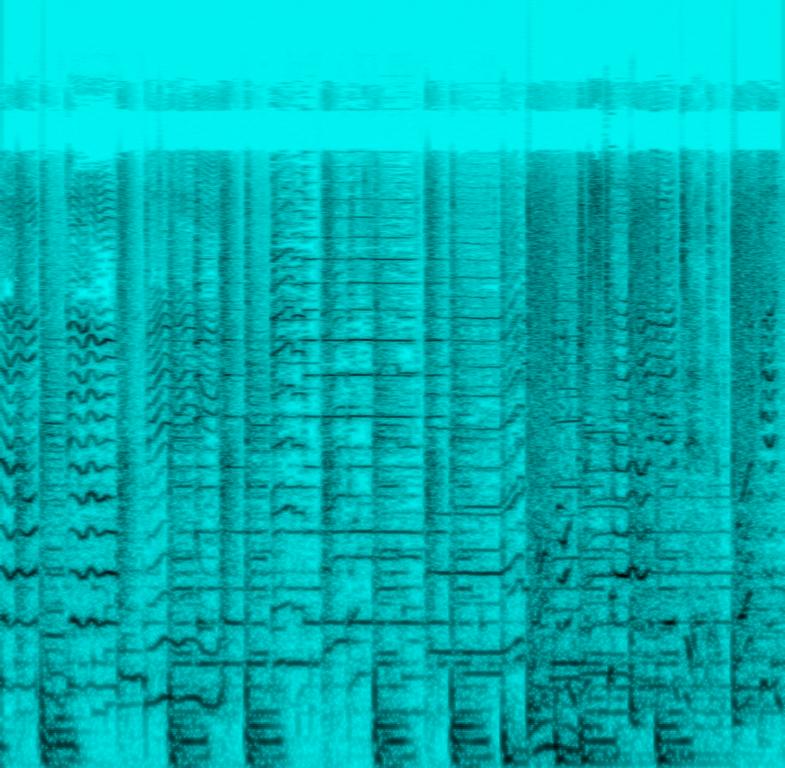
This is a country music piece. There is a female vocalist singing melodically in the lead. The electric guitar is playing a simple tune with occasional fiddle tunes adding texture. The bass guitar is playing a simple bass line. There is a basic rock acoustic drum beat in the rhythmic background. It has a normal tempo. The atmosphere is easygoing. This piece could be used in the soundtrack of a teenage drama movie/TV series. It could also be used as an advertisement jingle.